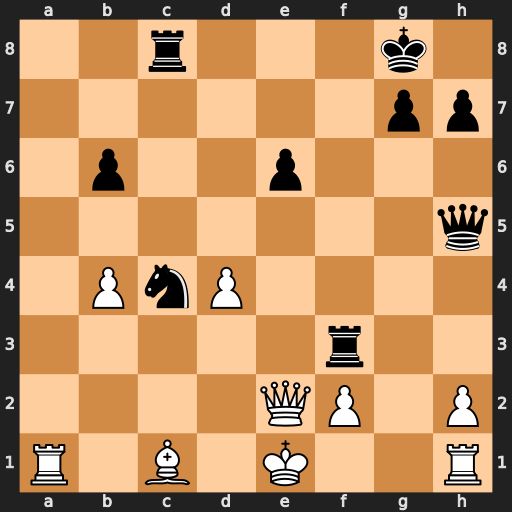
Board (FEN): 2r3k1/6pp/1p2p3/7q/1PnP4/5r2/4QP1P/R1B1K2R
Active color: w
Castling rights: KQ
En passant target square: -
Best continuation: Qxe6+ Kf8 Qxc8+ Qe8+ Qxe8+